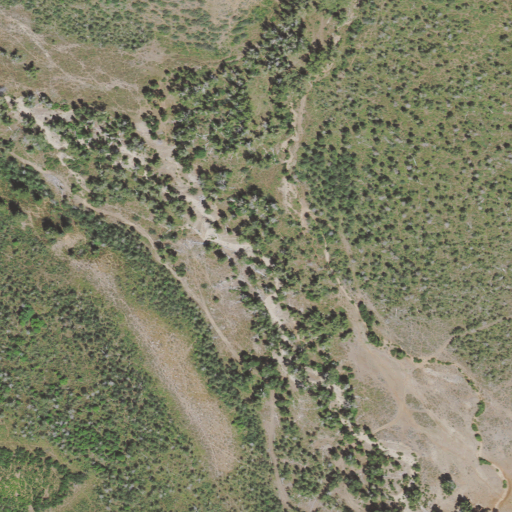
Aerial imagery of valley in Utah named Left Fork Guilder Sleeve Canyon containing deciduous forest, woody wetlands, herbaceous wetlands, and shrub